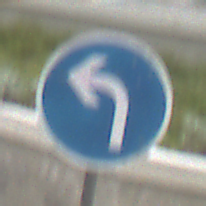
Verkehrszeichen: VorgeschriebeneFahrtrichtungLinks
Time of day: Midday
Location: Outdoor (Urban)
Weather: Overcast
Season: NotSpecified
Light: Natural